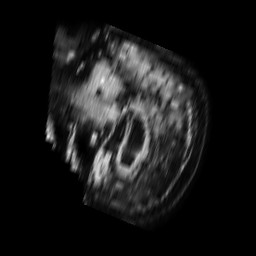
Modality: FLAIR
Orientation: sagittal
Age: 88
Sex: male
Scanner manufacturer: philips
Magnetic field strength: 1.5 T
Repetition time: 6 s
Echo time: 0.1003 s